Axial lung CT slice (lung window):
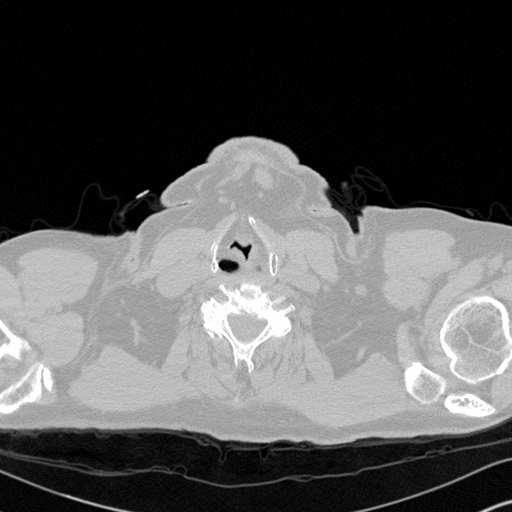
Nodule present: no